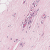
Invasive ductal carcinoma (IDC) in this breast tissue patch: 0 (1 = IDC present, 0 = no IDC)